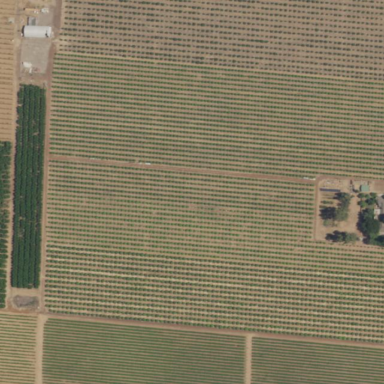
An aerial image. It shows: Orchard with nectarine trees.